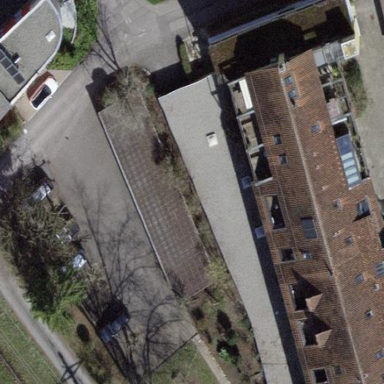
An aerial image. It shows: Building with tile roof.